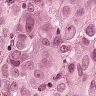
Metastatic tissue present: yes